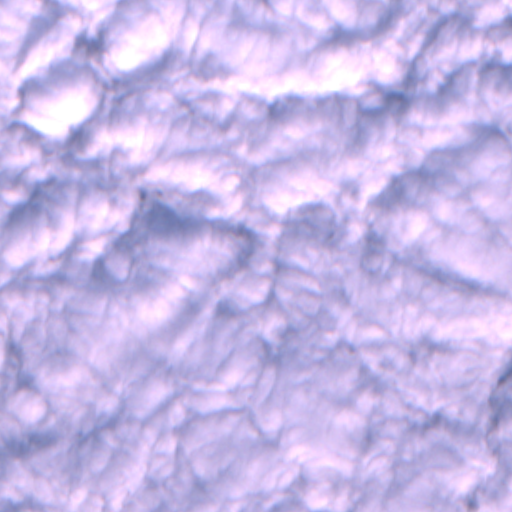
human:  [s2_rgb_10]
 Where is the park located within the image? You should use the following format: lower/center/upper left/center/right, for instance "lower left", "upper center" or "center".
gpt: The park is located in the upper right of the image.
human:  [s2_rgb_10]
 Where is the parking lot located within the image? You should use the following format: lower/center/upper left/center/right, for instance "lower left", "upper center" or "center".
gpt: The parking lot is located in the center right of the image.
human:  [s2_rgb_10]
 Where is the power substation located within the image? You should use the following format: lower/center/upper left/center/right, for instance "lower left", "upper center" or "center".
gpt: The power substation is located in the center left of the image.
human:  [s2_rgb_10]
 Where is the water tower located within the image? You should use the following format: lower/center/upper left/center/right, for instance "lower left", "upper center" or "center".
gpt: The water tower is located in the center left of the image.
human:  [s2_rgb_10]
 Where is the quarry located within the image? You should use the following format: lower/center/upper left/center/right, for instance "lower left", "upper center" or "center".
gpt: There is no quarry in the image.